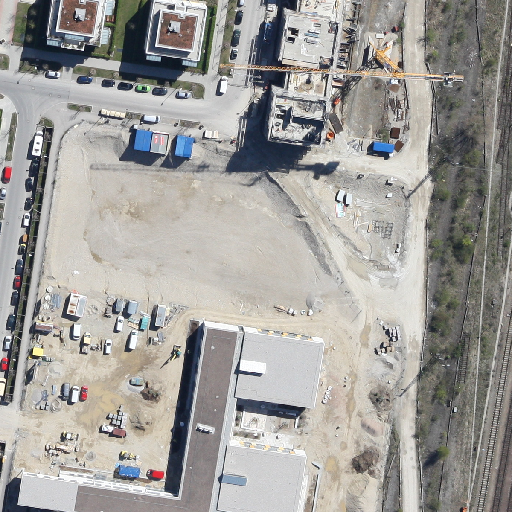
Referring expression: car in the parking area